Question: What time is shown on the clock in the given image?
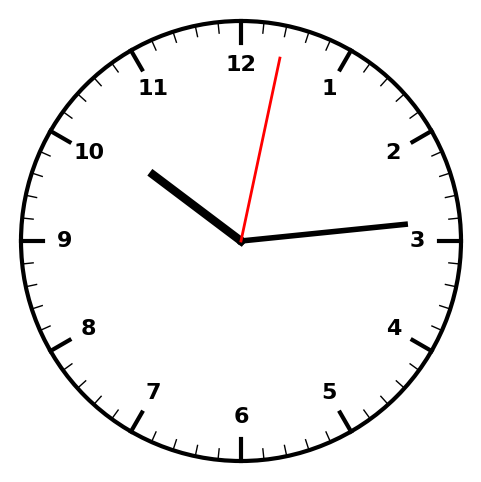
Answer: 10:14:02